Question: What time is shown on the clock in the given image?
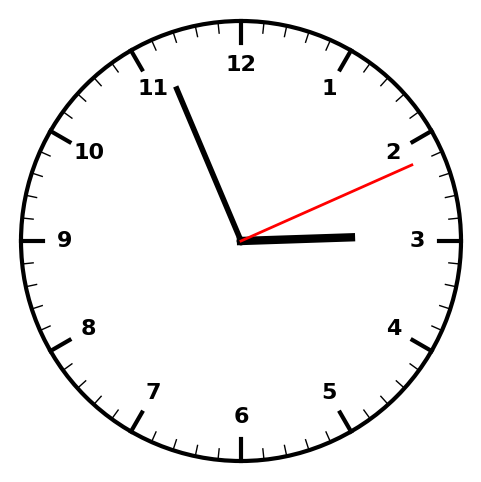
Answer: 02:56:11